Field crop: maize
Growth stage: 2
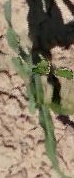
Species: maize